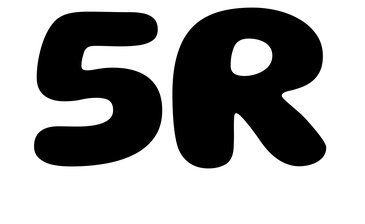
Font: Gluten_Bold